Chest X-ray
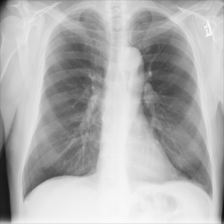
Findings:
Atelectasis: positive
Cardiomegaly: negative
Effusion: negative
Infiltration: negative
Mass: negative
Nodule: negative
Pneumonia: negative
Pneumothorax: negative
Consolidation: negative
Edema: negative
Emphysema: negative
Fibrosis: negative
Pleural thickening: negative
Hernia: negative